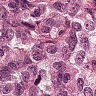
Metastatic tissue present: yes